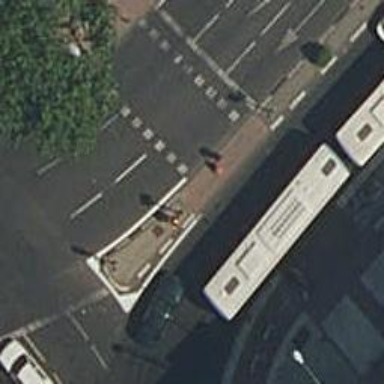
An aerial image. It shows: Kerb serving as barrier.